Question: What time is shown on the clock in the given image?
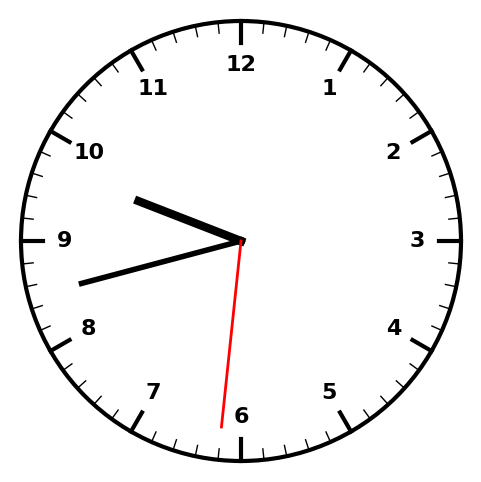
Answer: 09:42:31